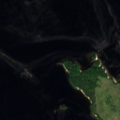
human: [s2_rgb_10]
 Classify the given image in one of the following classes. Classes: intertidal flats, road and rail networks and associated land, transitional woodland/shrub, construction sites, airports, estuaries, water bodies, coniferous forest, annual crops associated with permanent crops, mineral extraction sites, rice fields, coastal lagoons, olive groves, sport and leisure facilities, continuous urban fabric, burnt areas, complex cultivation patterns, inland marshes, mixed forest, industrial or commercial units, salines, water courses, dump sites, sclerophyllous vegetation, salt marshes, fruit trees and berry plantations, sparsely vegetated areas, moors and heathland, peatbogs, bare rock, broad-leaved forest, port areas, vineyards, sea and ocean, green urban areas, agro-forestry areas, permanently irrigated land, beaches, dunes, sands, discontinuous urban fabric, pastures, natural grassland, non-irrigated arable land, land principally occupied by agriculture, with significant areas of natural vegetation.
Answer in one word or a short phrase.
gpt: transitional woodland/shrub, water bodies